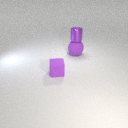
small purple rubber cube in front of large purple rubber sphere